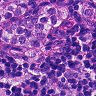
Metastatic tissue present: yes